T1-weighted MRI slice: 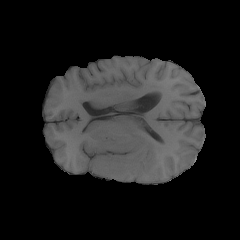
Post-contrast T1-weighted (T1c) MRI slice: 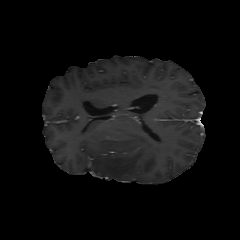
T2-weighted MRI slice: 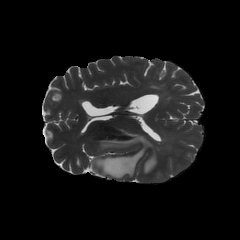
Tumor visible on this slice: yes